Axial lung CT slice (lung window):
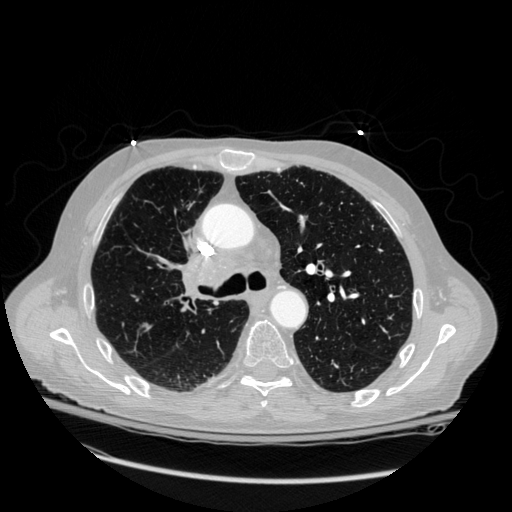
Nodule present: no